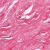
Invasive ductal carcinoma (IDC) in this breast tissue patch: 0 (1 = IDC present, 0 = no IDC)